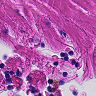
Metastatic tissue present: no